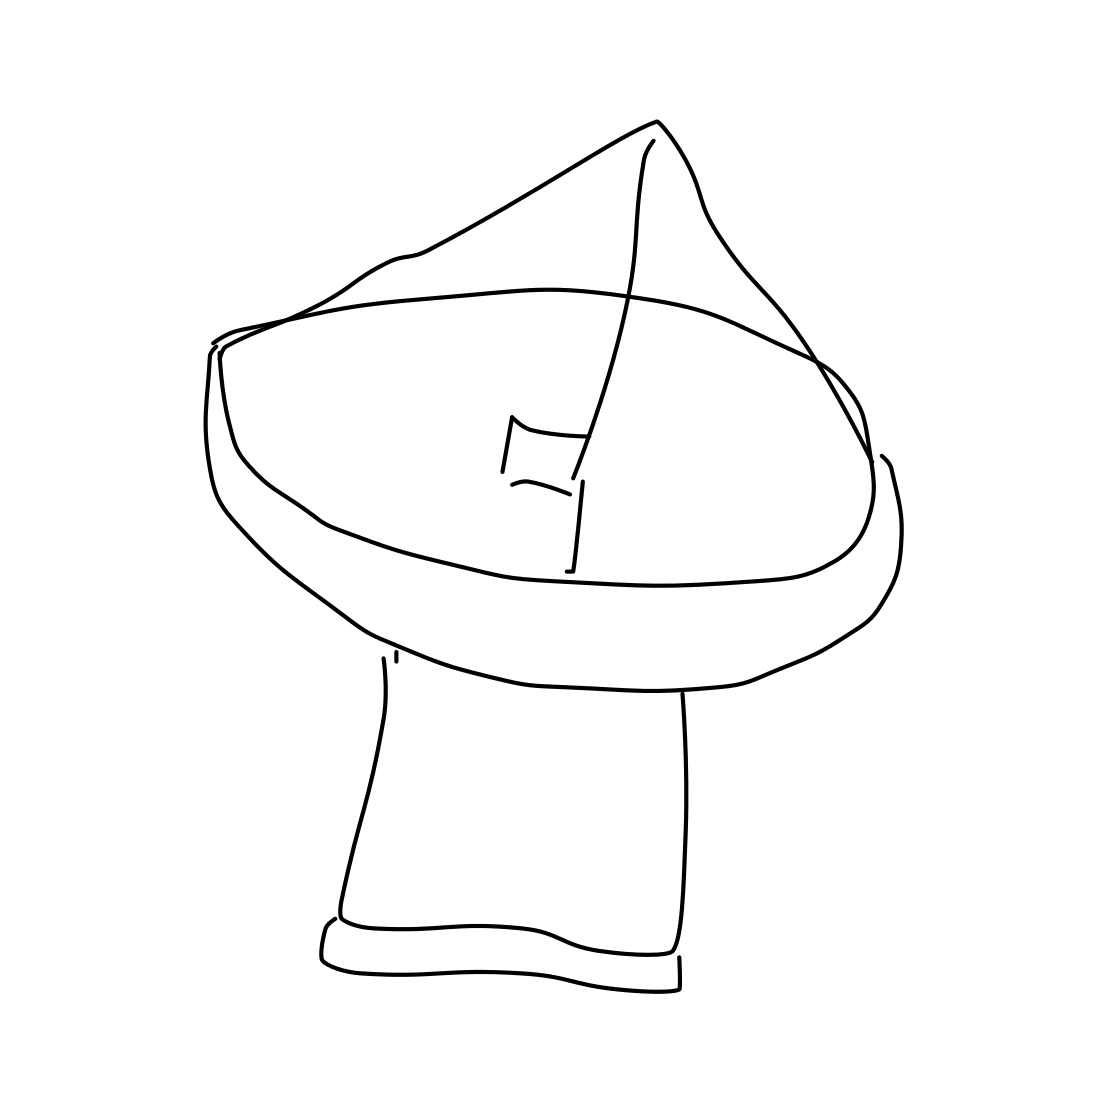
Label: satellite